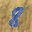
Label: 8